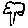
Label: tree